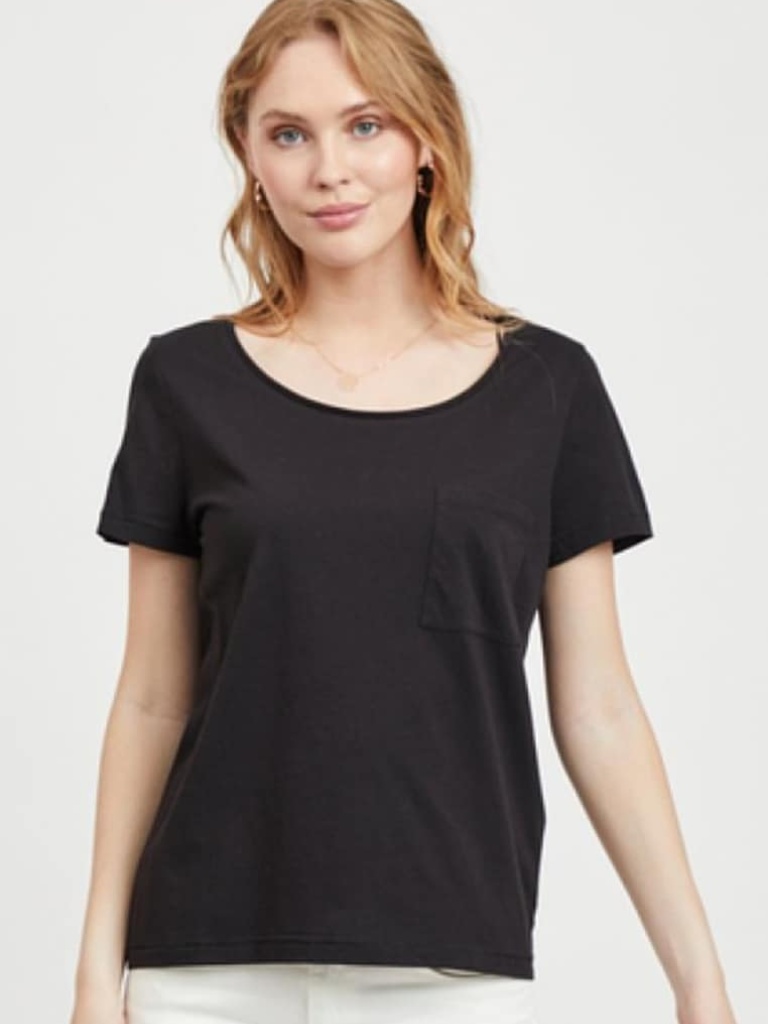
cotton relaxed short sleeve hip length Untucked scoop t-shirt